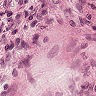
Metastatic tissue present: yes